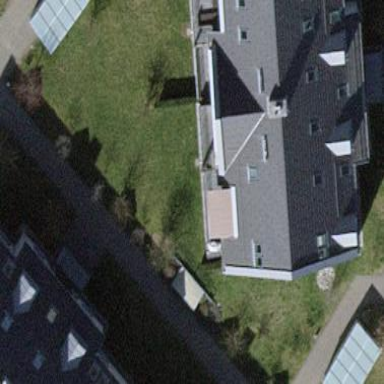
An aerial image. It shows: Terrace building.